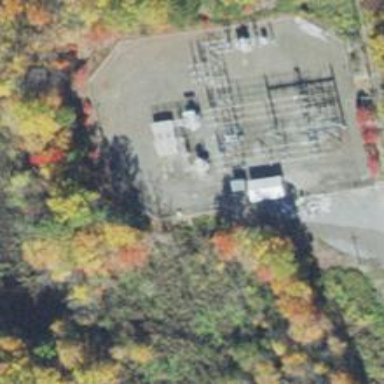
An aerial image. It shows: Switch for power supply.